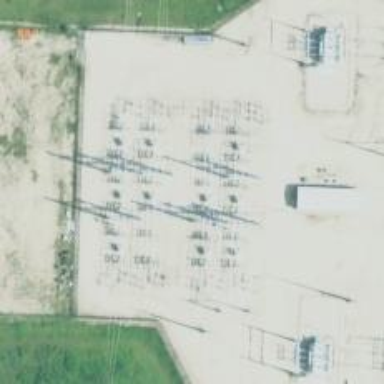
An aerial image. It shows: Switch for power supply.